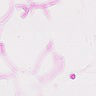
Metastatic tissue present: no